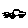
Label: car